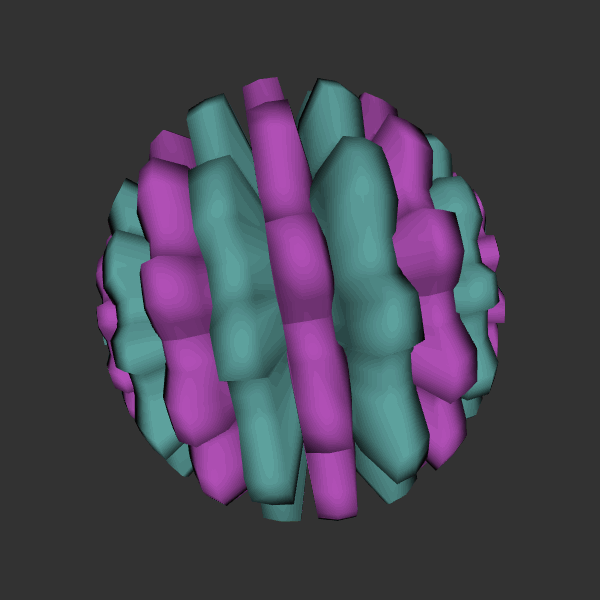
Background: dark